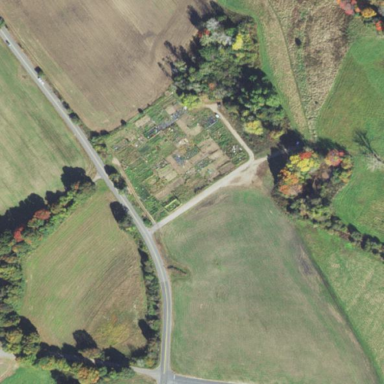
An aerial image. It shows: Area designated for allotments.